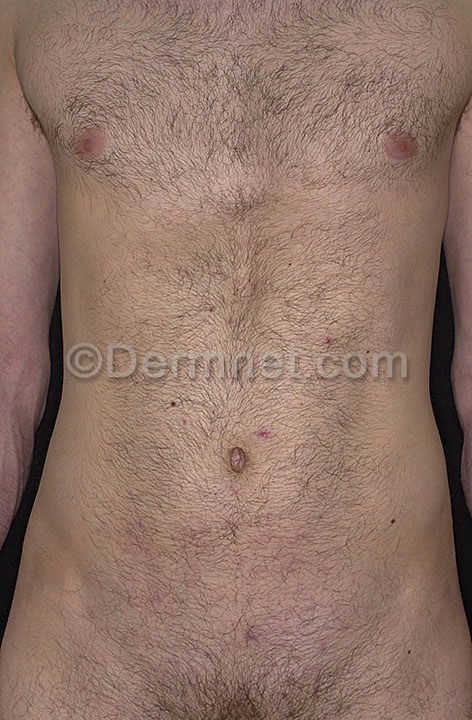
Disease: Herpes HPV and other STDs Photos